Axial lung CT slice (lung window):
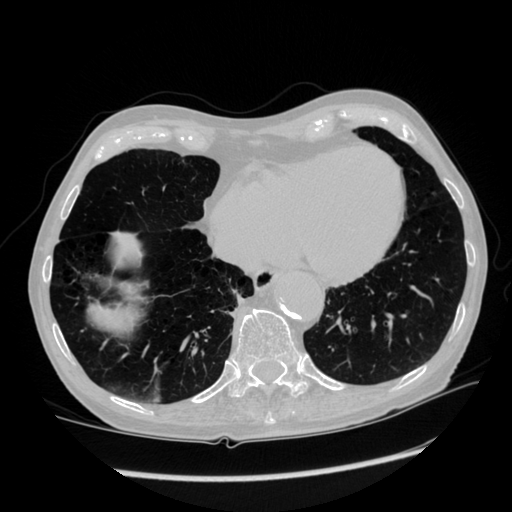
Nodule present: no